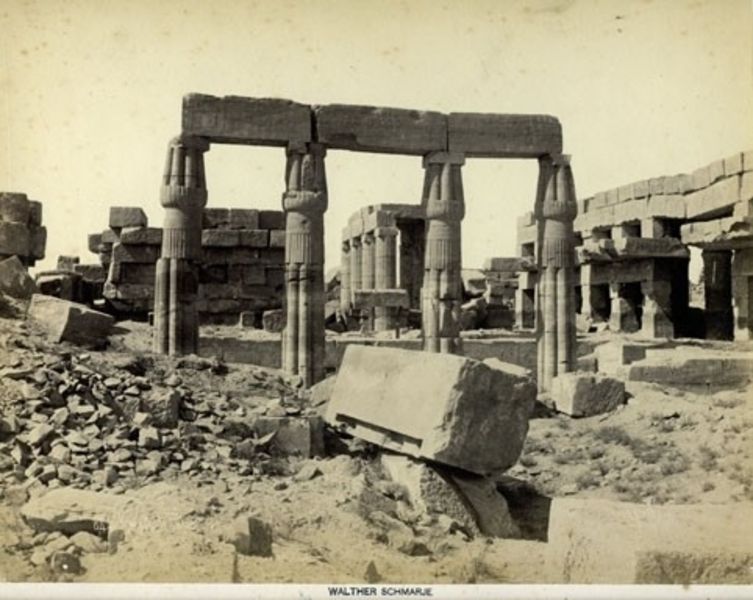
Titel: 844 Karnak le Palais
Künstler: Pascal Sébah
Standort: Hamburg
Institution: Museum für Kunst und Gewerbe Hamburg
Schlagwörter: pfeiler, architektur, foto, fotografie, photographie, photo, tempel, albumin, lichtbild, reisefotografie, karnak, schwarzweißpositivverfahren, silbersalzverfahren, schwarzweißfotografie, reisephotographie, albuminpapier, heiligtümer, säule, ägypten